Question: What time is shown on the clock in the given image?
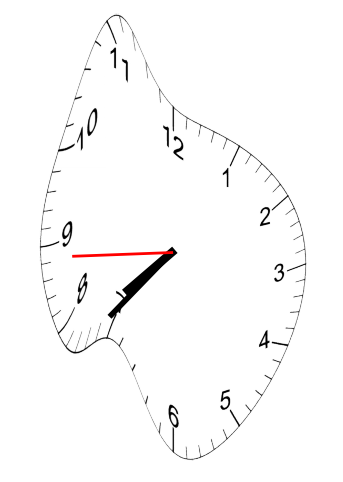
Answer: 07:36:44